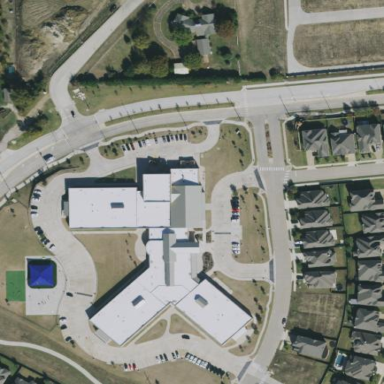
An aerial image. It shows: School.